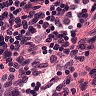
Metastatic tissue present: no